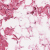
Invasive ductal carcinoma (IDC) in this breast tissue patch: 0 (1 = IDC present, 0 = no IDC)